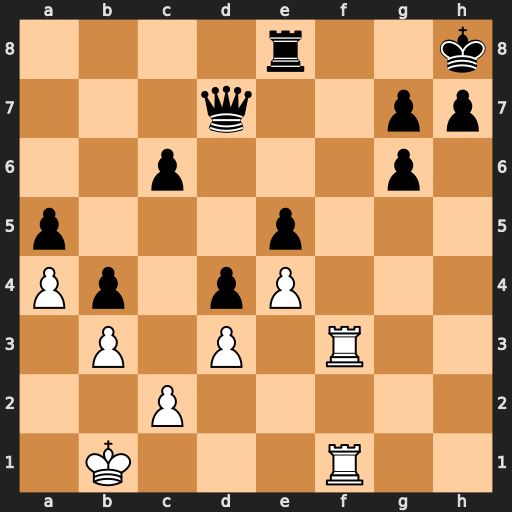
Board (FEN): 4r2k/3q2pp/2p3p1/p3p3/Pp1pP3/1P1P1R2/2P5/1K3R2
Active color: w
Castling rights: -
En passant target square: -
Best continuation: Rf8+ Rxf8 Rxf8#